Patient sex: M
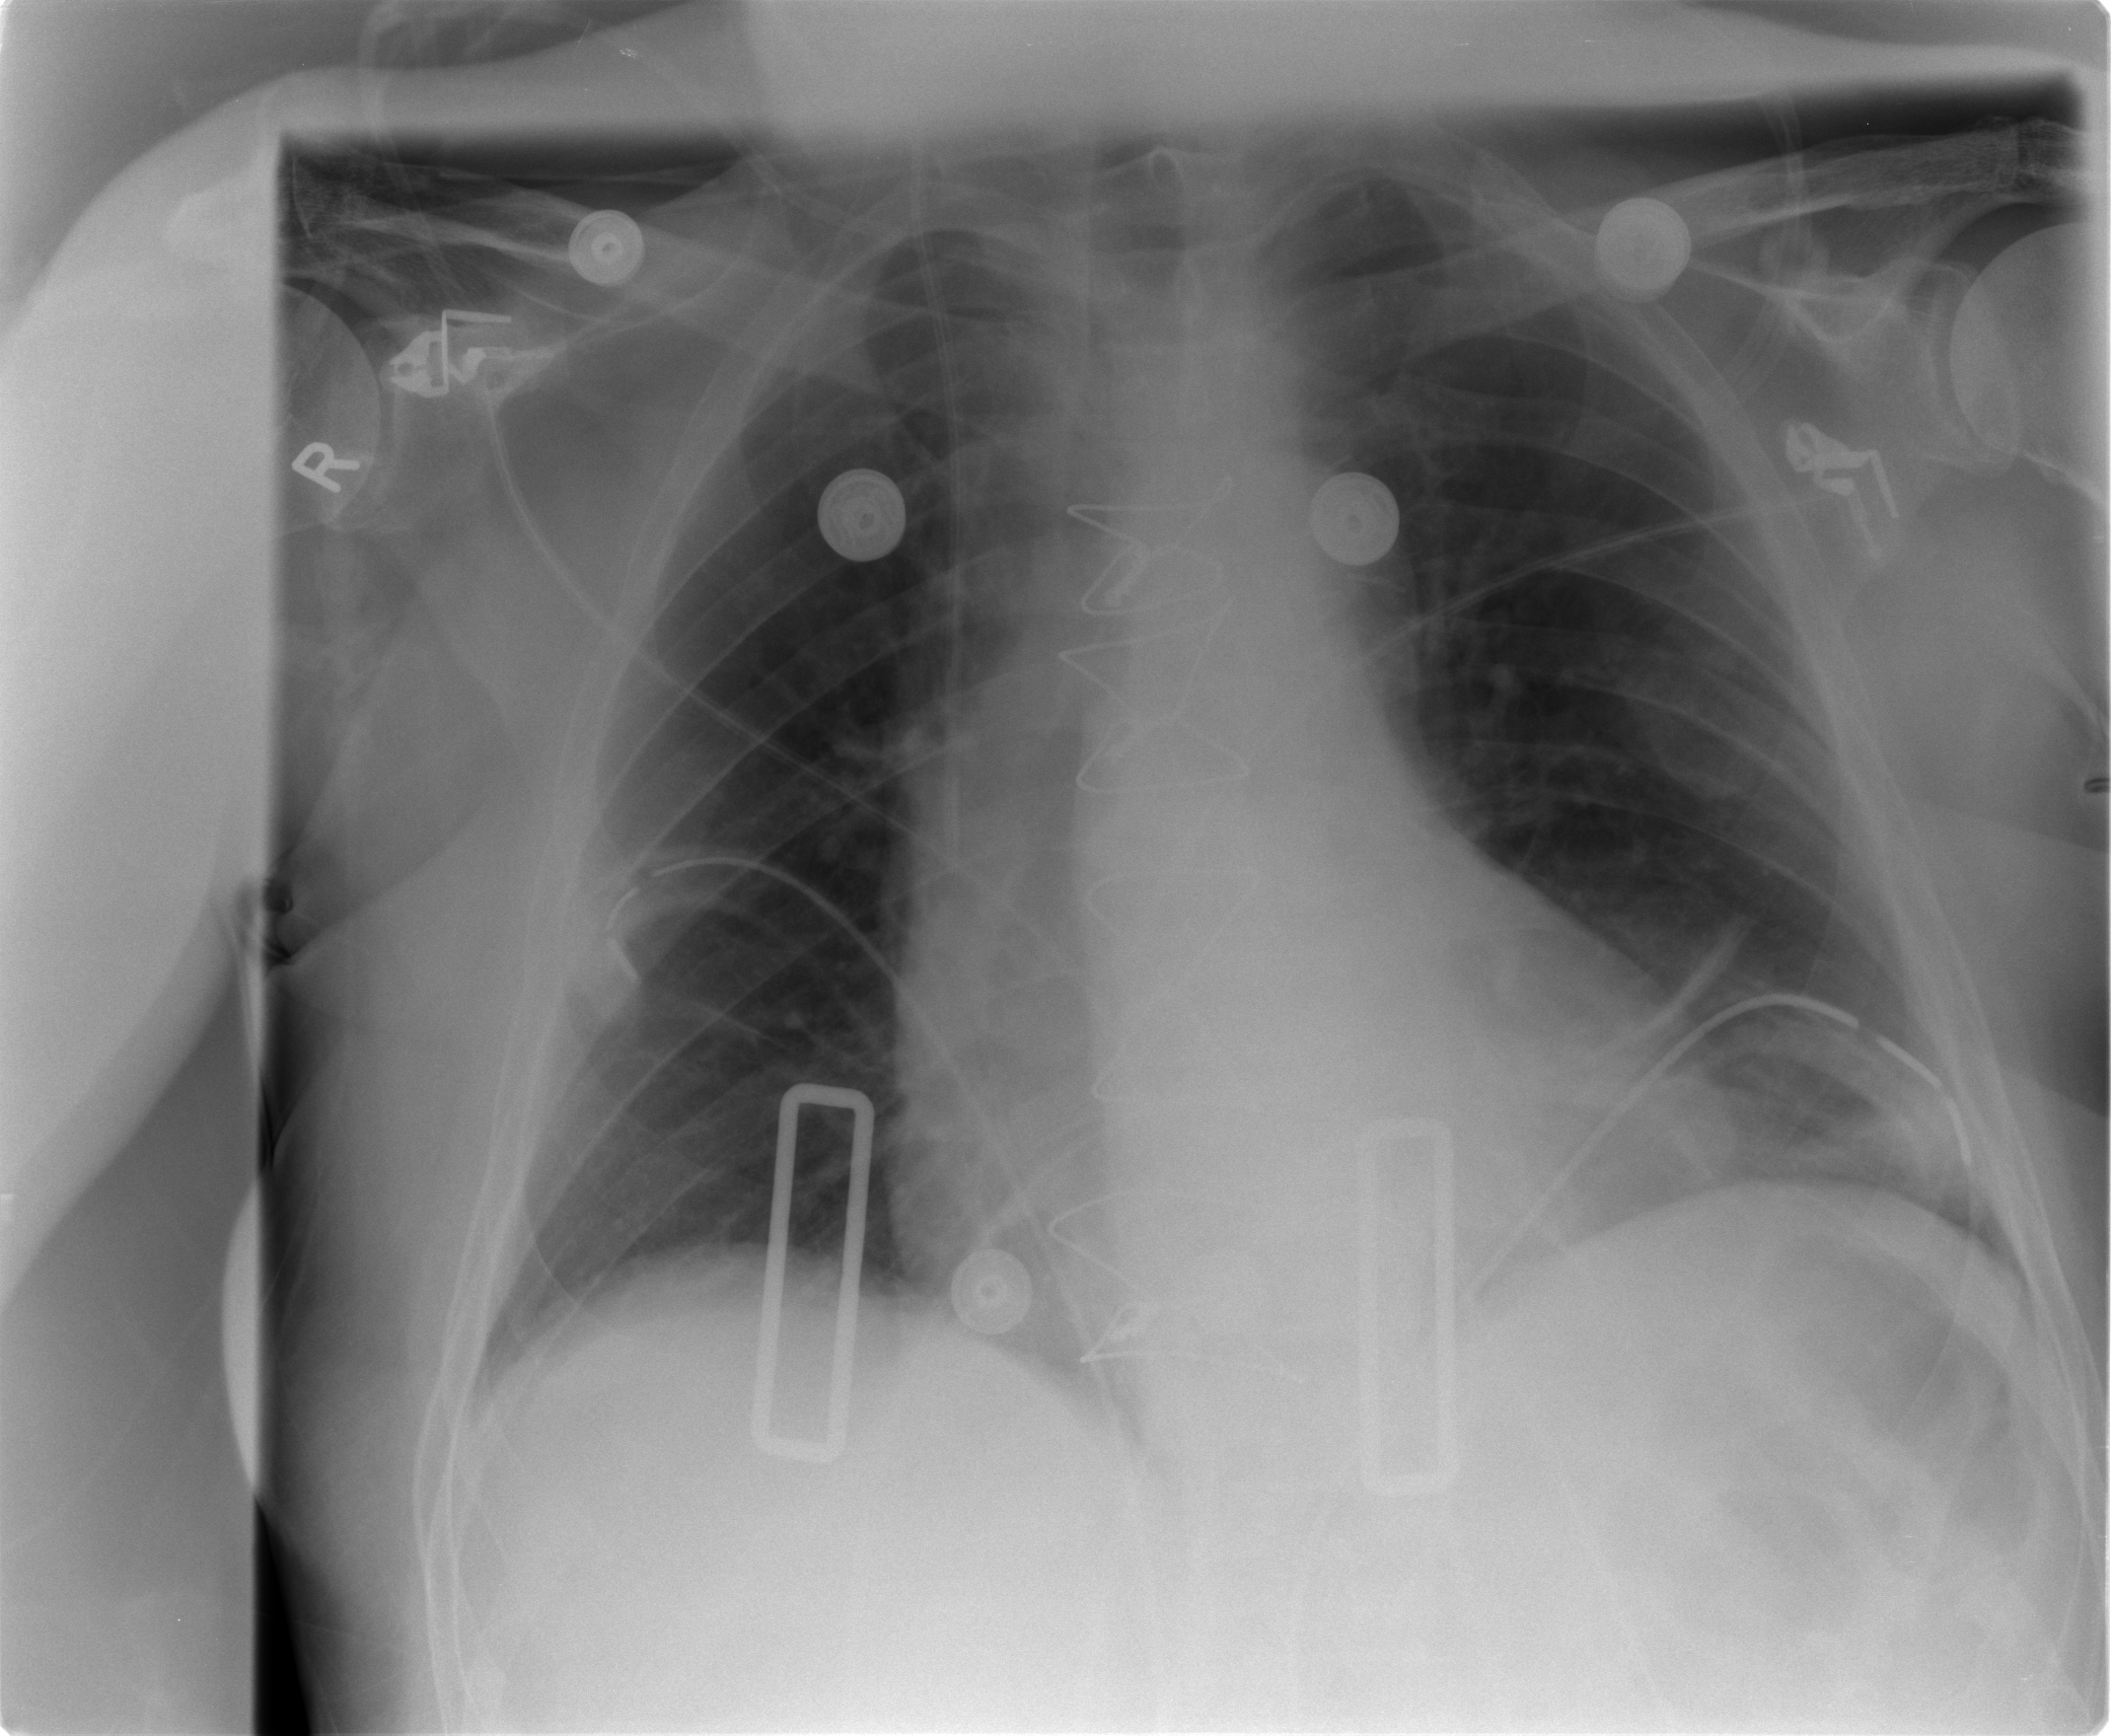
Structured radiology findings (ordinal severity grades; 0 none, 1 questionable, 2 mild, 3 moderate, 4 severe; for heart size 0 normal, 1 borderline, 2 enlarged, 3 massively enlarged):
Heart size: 2
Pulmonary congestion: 2
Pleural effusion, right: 2
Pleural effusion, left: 0
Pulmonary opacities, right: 0
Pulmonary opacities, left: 0
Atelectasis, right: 0
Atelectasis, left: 2